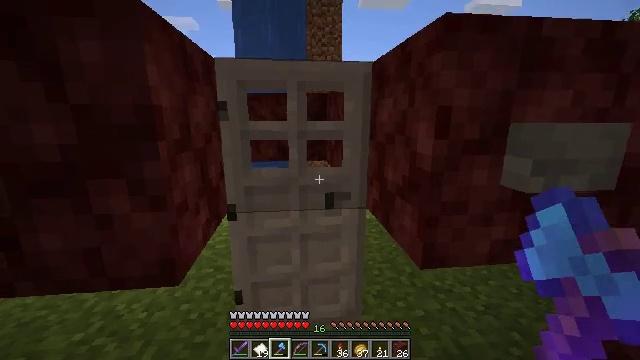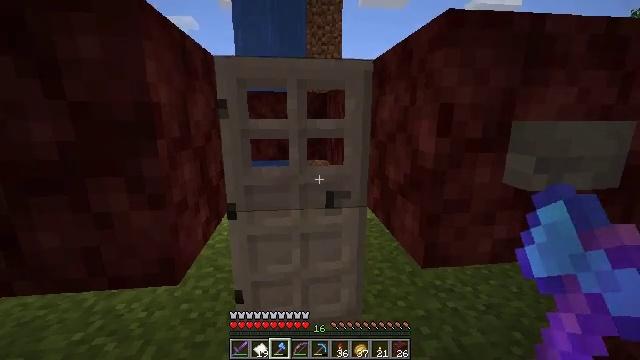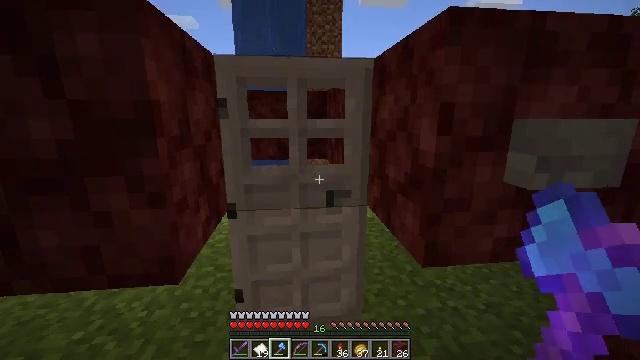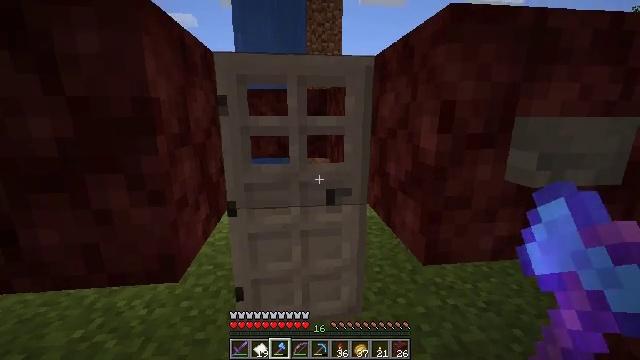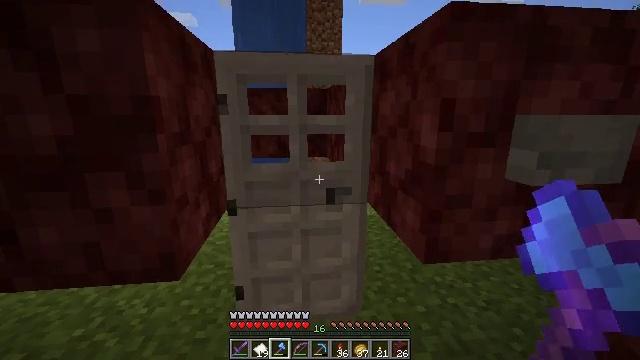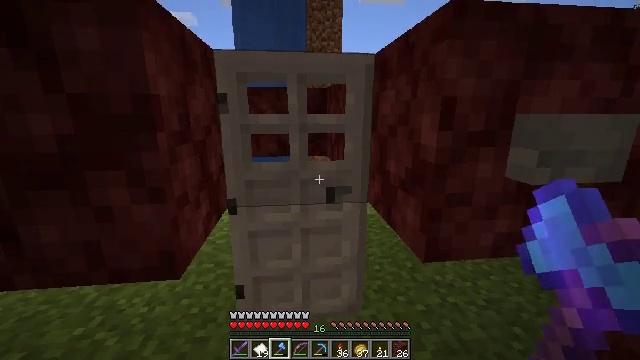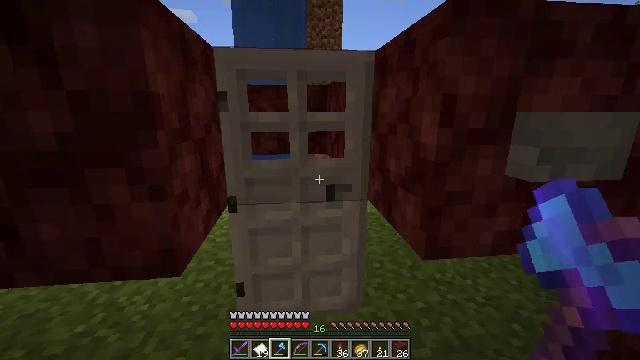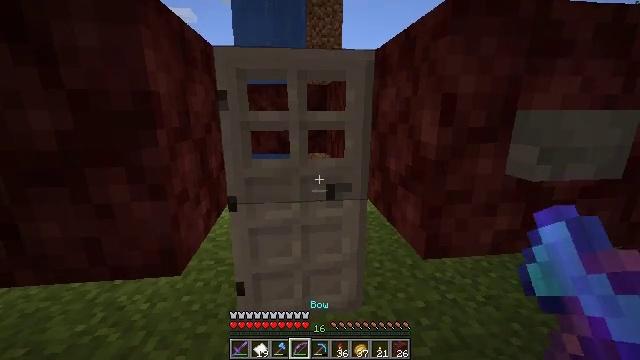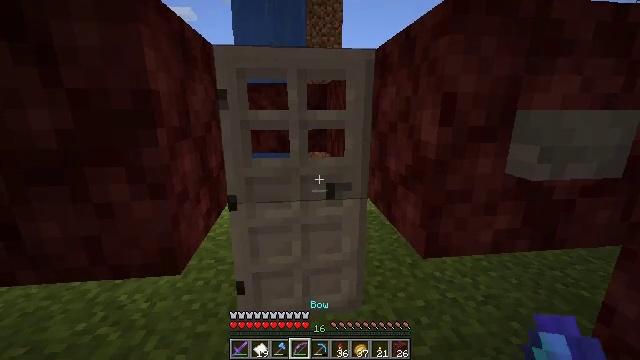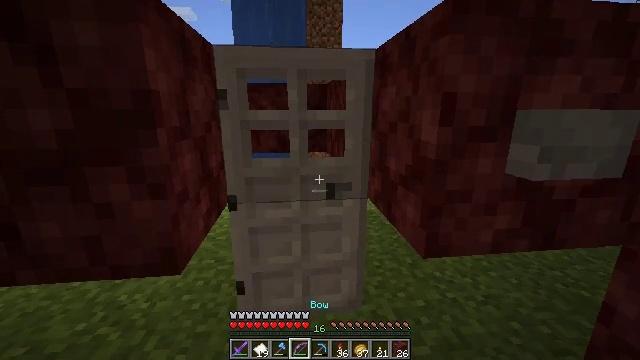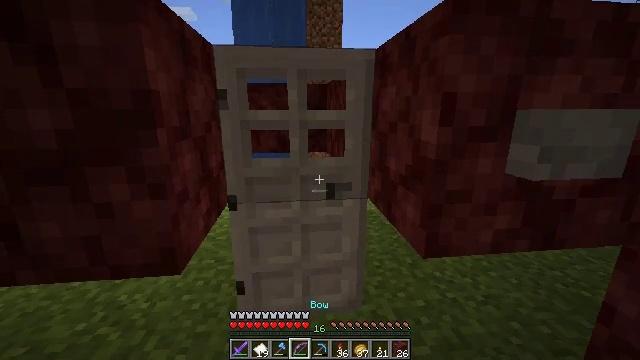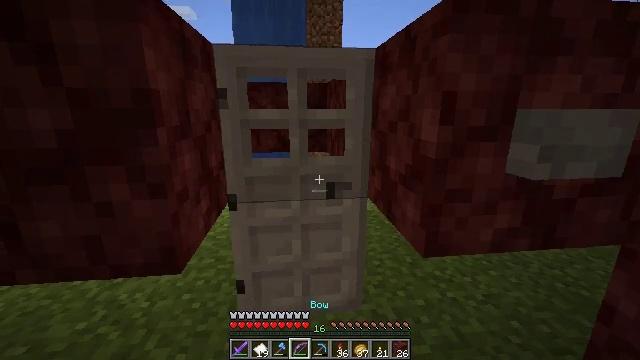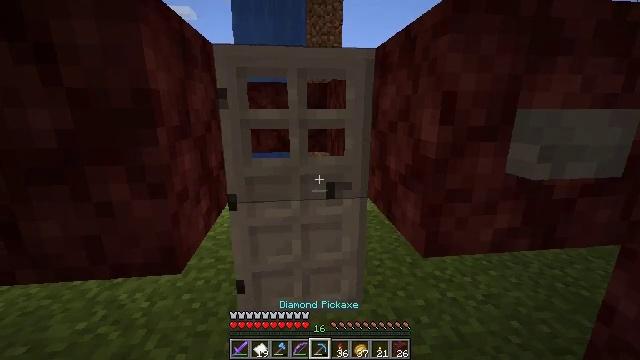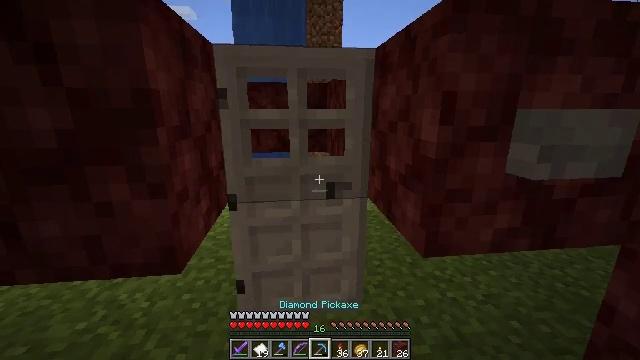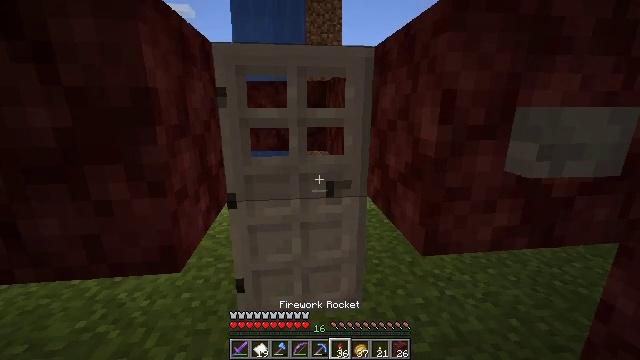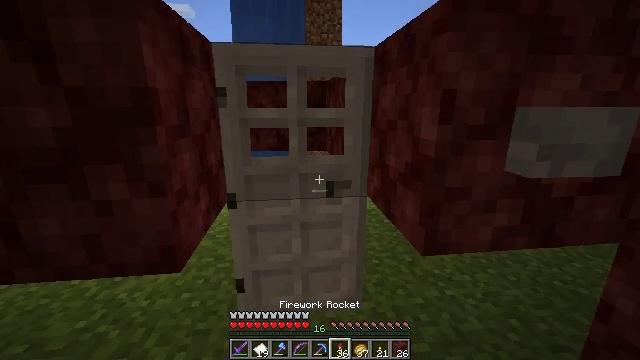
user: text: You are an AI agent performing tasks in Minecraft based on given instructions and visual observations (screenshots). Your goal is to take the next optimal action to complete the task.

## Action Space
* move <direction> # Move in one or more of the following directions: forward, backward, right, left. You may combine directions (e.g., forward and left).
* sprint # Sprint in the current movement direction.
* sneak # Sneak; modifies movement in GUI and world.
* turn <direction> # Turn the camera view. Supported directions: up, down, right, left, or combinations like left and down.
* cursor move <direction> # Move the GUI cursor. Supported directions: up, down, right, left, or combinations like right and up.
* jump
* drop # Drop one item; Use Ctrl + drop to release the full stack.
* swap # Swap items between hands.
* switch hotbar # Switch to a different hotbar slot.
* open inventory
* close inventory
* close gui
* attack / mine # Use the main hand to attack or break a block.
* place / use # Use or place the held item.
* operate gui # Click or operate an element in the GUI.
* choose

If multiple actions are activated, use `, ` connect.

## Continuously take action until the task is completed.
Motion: motion action
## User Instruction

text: Left click on the iron door to break it.
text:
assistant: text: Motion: no_op
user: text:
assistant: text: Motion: no_op
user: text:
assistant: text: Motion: no_op
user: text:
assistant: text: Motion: no_op
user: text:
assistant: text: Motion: no_op
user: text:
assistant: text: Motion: no_op
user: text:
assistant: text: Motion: no_op
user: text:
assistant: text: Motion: no_op
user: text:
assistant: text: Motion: no_op
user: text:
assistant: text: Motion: no_op
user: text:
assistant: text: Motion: no_op
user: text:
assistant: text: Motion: no_op
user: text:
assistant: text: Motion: no_op
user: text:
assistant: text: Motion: no_op
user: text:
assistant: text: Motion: no_op
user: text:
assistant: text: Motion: no_op
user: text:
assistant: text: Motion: no_op
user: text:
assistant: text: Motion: no_op
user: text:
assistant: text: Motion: no_op
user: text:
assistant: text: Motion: no_op
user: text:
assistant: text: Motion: no_op
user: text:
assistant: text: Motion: no_op
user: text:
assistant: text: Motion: no_op
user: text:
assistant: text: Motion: no_op
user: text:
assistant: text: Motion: no_op
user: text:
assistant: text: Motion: no_op
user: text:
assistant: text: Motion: no_op
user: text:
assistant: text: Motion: no_op
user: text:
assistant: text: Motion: no_op
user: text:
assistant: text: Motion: no_op